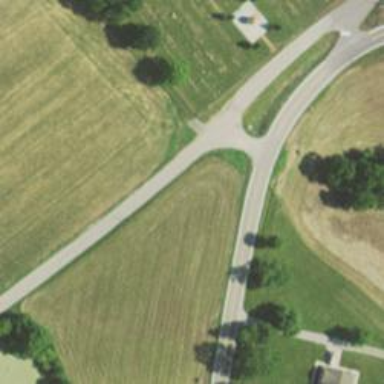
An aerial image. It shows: Stop road.